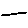
Label: line